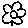
Label: flower